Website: macys
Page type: customer-info-address
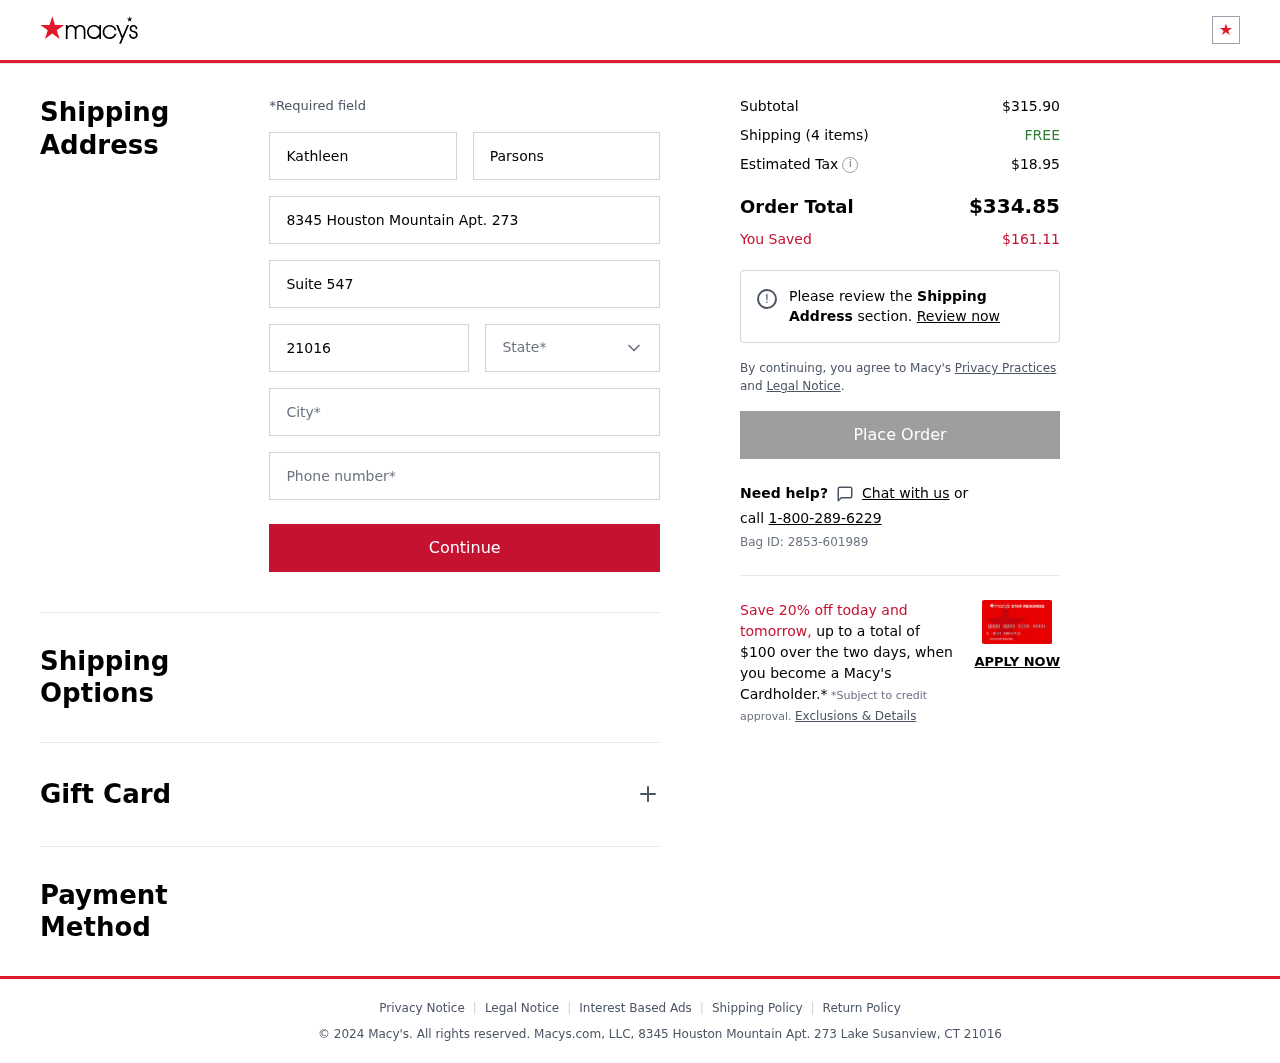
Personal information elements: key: PII_CITY
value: Lake Susanview
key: PII_FIRSTNAME
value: Kathleen
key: PII_LASTNAME
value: Parsons
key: PII_PHONE
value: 3686234948
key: PII_POSTCODE
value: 21016
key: PII_STATE
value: Connecticut
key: PII_STREET
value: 8345 Houston Mountain Apt. 273
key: PII_STREET2
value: Suite 547
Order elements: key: ORDER_SUBTOTAL
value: $315.90
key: ORDER_NUM_ITEMS
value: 4
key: ORDER_SHIPPING_COST
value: FREE
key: ORDER_TAX
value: $18.95
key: ORDER_TOTAL
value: $334.85
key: ORDER_SAVINGS
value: $161.11
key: ORDER_BAG_ID
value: Bag ID: 2853-601989